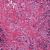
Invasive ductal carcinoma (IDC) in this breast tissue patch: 1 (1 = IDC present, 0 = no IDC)